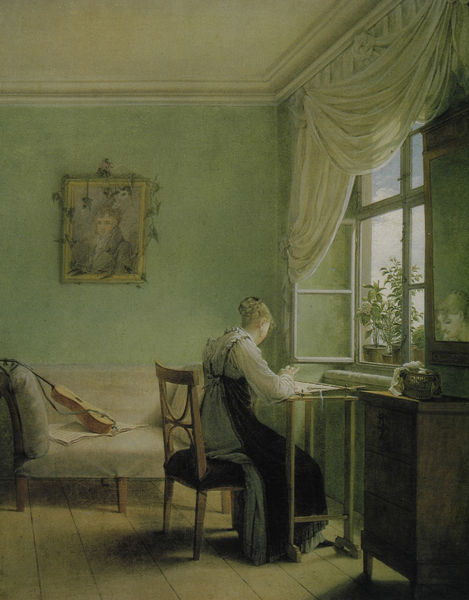
Titel: Die Stickerin (Louise Seidler)
Künstler: Georg Friedrich Kersting
Standort: Weimar
Institution: Kunstsammlungen zu Weimar
Schlagwörter: baum, blau, blätter, dunkel, feder, gemälde, hand, himmel, kopf, mann, schatten, weiß, wolken, gelb, grün, impressionismus, mädchen, ocker, sitzen, blume, blumen, braun, degas, fenster, frau, frisur, glas, grau, haar, hell, holz, kleid, licht, ohr, pastell, profil, raum, renoir, rücken, schmuck, schwarz, stuhl, tisch, türkis, zimmer, ausblick, blick, dame, haus, rose, rosen, tuch, wolke, beige, rock, schleife, blond, hemd, jacke, jung, wand, bluse, falten, gesicht, knoten, kragen, mensch, rahmen, samt, trauer, ärmel, bild, holzstuhl, innenraum, instrument, möbel, portrait, porträt, spiegel, tischbein, vorhang, öl, natur, spiegelung, einsam, boden, gold, haare, interieur, mantel, sitzend, stickerei, stoff, decke, innen, blatt, girlande, gitarre, musik, pflanze, pflanzen, seide, traurig, arbeit, ranken, beine, hellblau, aussicht, schürze, topf, füße, bilderrahmen, kommode, liebe, papier, schrank, schreibtisch, sofa, rahmung, lehne, sitz, parkett, spiegelbild, farbe, hellgrün, bank, dielen, friedrich, romantik, bezug, gardine, jugendstil, polster, tapete, vorhänge, diele, holzboden, draussen, handarbeit, nähen, lesen, musikzimmer, notenheft, stuhllehne, bett, dienstmädchen, korb, schublade, stuck, menzel, kammer, sticken, gesenkt, holzdielen, junge frau, allein, couch, langweilig, nachdenklich, reflexion, blumentöpfe, topfblumen, töpfe, haarknoten, offen, fensterrahmen, hinten, tischbeine, tasche, dielenboden, pult, heft, tracht, liege, komode, schubladen, geige, sims, violine, biedermeier, caoch, taschentuch, öffnung, jüngling, efeu, sehnsucht, fensterglas, brief, schreiben, verliebt, stuhlbein, offenes fenster, schnurr, reflektion, blumenstock, fensterbrett, fernsicht, lichtquelle, gmälde, planzen, blumenranke, stuckdecke, laute, volant, geöffnet, studierzimmer, bild im bild, gerafft, kersting, sekretät, alleine, arbeitstisch, blon, canapé, cannape, chaiselongue, dienstmagd, drinnen, femme, fensterflügel, gedenken, geliebter, gepolstert, gepolsteter stuhl, gespiegelt, gitare, grünpflanzen, hausarbeit, hoffnung, holt, interrieur, la lettre, lauute, leserin, liebeskummer, lindgrün, mint, niederland, ottomane, pflanzne, polsterstuhl, rekamiere, room, sauber, schränkchen, studium, studum, tagesbett, topfpflanzen, vermissen, volants, vorhahng, waschtisch, wnad, zimmerdecke, fesnter, stickerin, protrait, schreibend, nähkästchen, schreiberin, minze, kanapee, recamiere, store, 1810, siteznd, frühromantik, freiheitskriege, spiegerl, !(==, sotzend, iinstrument, fußbodne, schränckschen